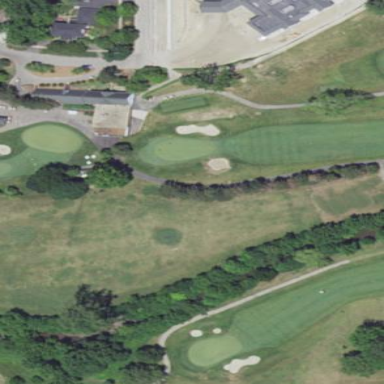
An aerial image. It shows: Grassy area designated for driving range golf.